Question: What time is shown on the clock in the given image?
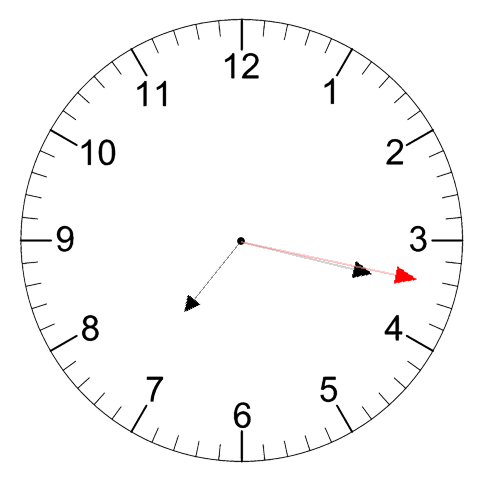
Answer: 07:17:17